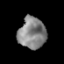
Tissue: prostate
Cell type: T cells
Senescence score: 0.2862
Nuclear area (px): 842
Mean DAPI intensity: 132.811